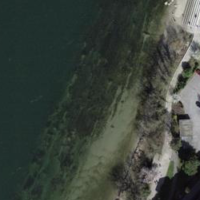
EUNIS habitat code: 15
Species observed at this site:
Cornus sanguinea
Fritillaria meleagris
Carpinus betulus
Erithacus rubecula